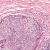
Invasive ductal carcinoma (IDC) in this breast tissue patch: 0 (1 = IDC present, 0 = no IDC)